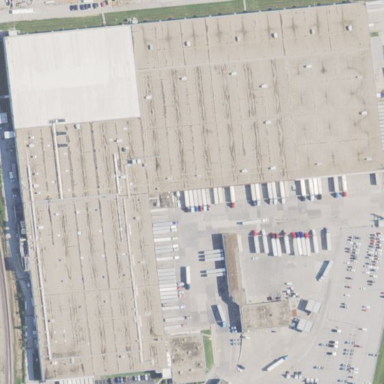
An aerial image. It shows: Warehouse building.